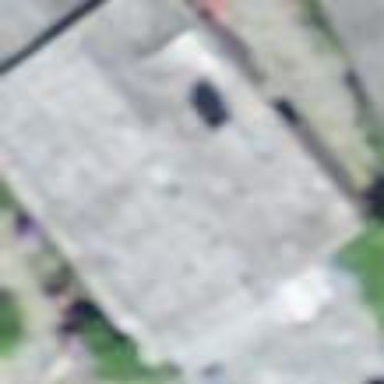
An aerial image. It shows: Building with grey gabled roof.